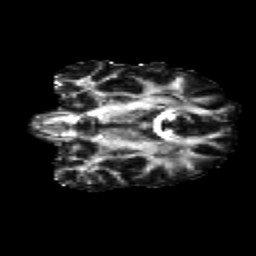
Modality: FA
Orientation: coronal
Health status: healthy
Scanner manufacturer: siemens
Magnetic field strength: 3 T
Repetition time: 12 s
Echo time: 0.092 s